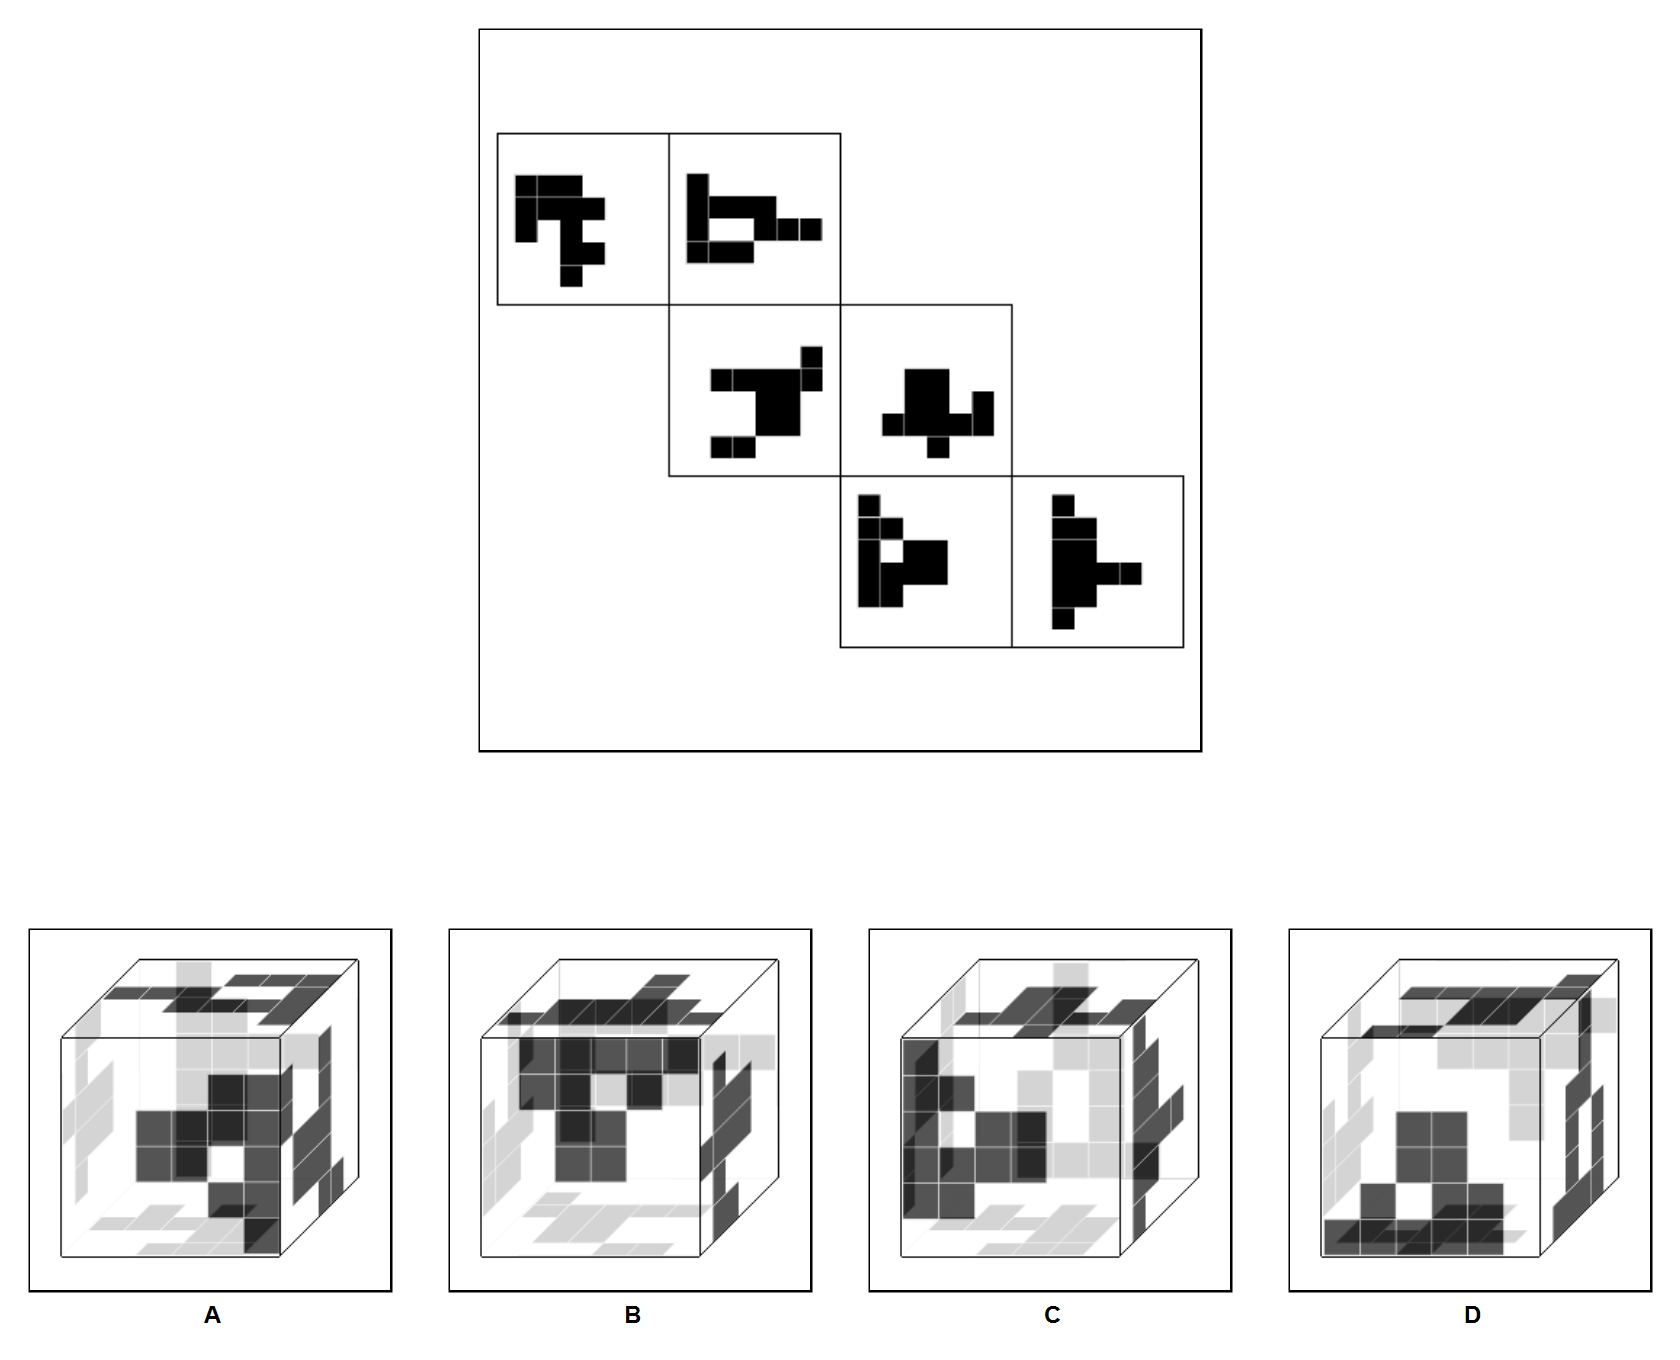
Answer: C